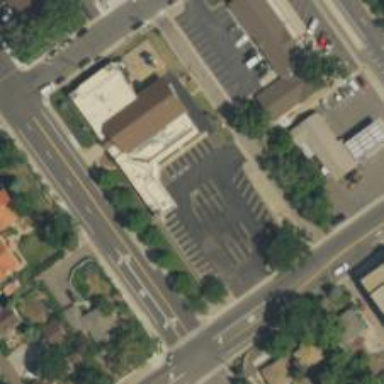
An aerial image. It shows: Parking space.